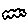
Label: cloud